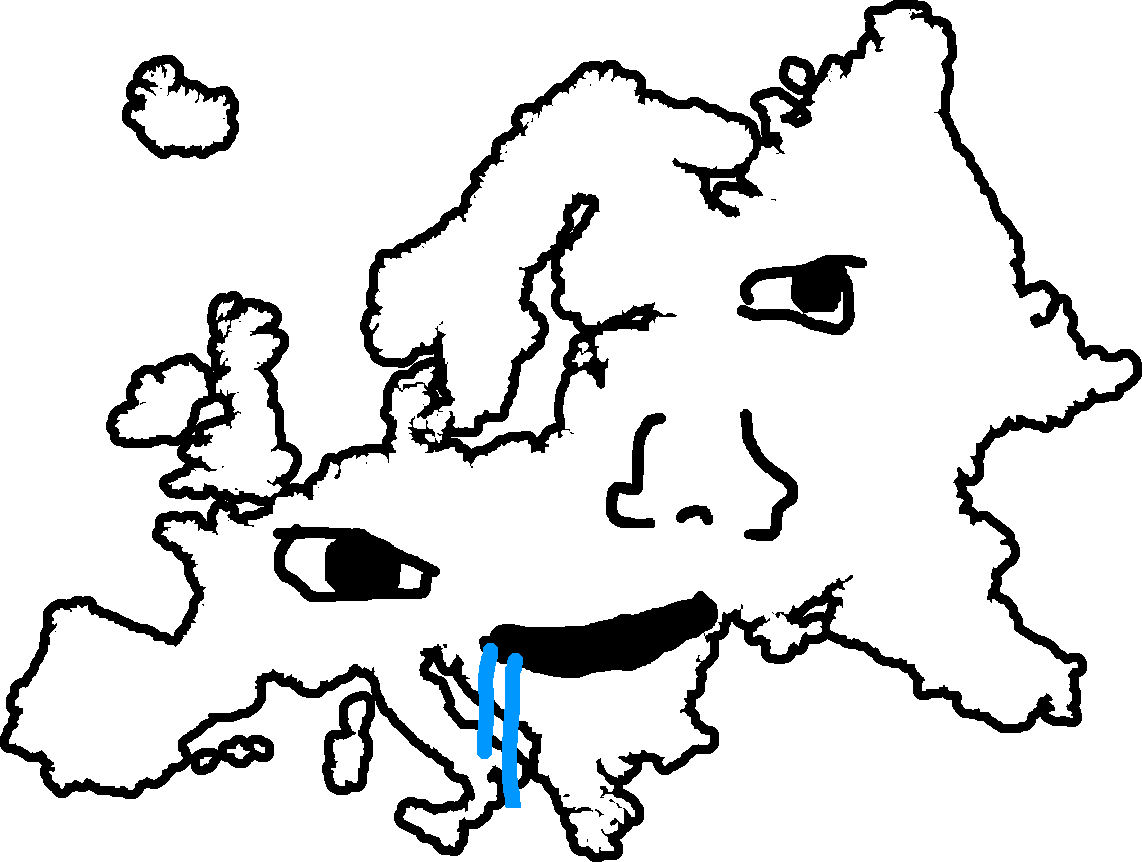
Label: 5_Brainlet